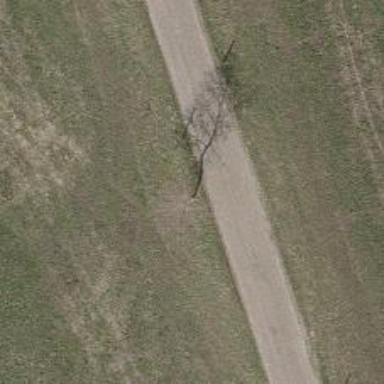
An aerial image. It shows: Broadleaved tree with lush foliage.